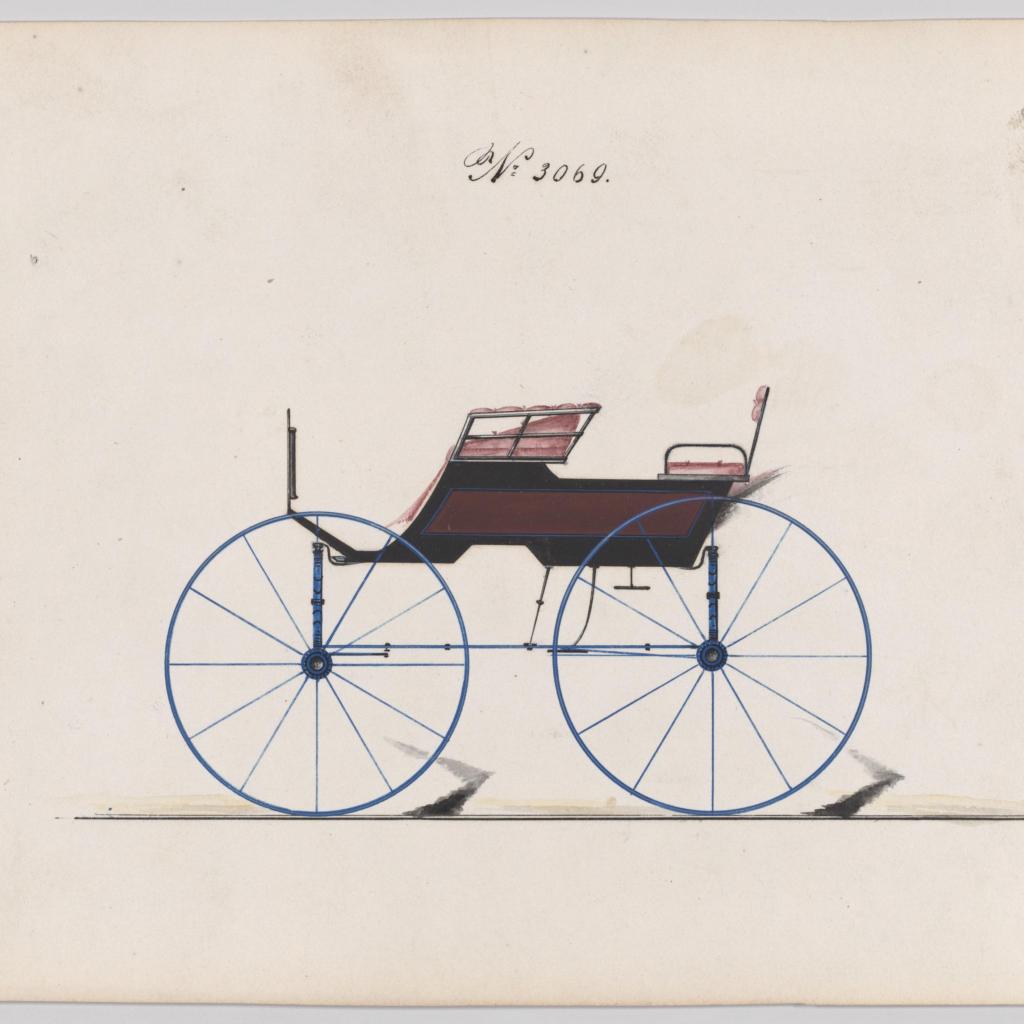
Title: Design for 4 seat Phaeton, no top, no. 3069
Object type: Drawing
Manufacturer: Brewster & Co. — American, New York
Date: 1874
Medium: Pen and black ink, watercolor and gouache
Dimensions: Sheet: 6 1/8 x 8 13/16 in. (15.6 x 22.4 cm)
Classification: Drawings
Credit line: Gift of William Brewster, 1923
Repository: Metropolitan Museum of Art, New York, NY